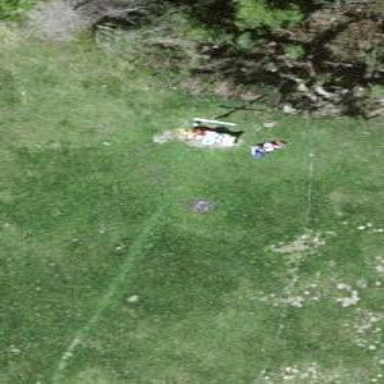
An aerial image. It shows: BBQ amenity.